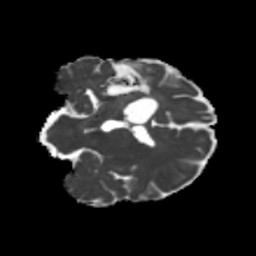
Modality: MD
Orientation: coronal
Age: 42
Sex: male
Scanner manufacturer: siemens
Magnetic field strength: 3 T
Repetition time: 5.25 s
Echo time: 0.08 s